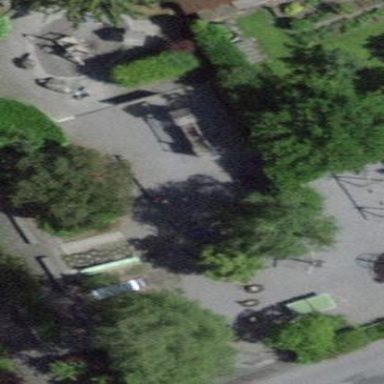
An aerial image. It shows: Playground area for leisure activities on the land.